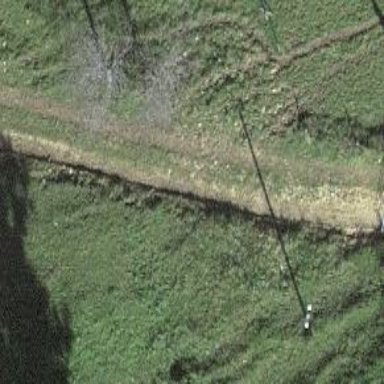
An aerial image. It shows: Track with grade 4 tracktype.